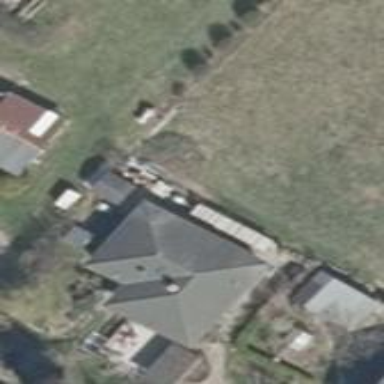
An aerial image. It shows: Hipped roof house.